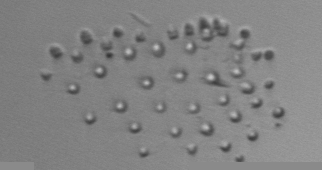
Label: Parvicorbicula_socialis